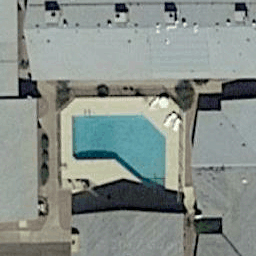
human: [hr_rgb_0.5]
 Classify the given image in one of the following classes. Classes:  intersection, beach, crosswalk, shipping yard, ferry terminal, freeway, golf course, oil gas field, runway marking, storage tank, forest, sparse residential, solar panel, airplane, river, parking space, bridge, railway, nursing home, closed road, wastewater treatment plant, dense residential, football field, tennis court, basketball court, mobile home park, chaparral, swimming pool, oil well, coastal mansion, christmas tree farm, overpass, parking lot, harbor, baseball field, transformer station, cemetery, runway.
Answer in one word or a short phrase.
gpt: swimming pool